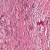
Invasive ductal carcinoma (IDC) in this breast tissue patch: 1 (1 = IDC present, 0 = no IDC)